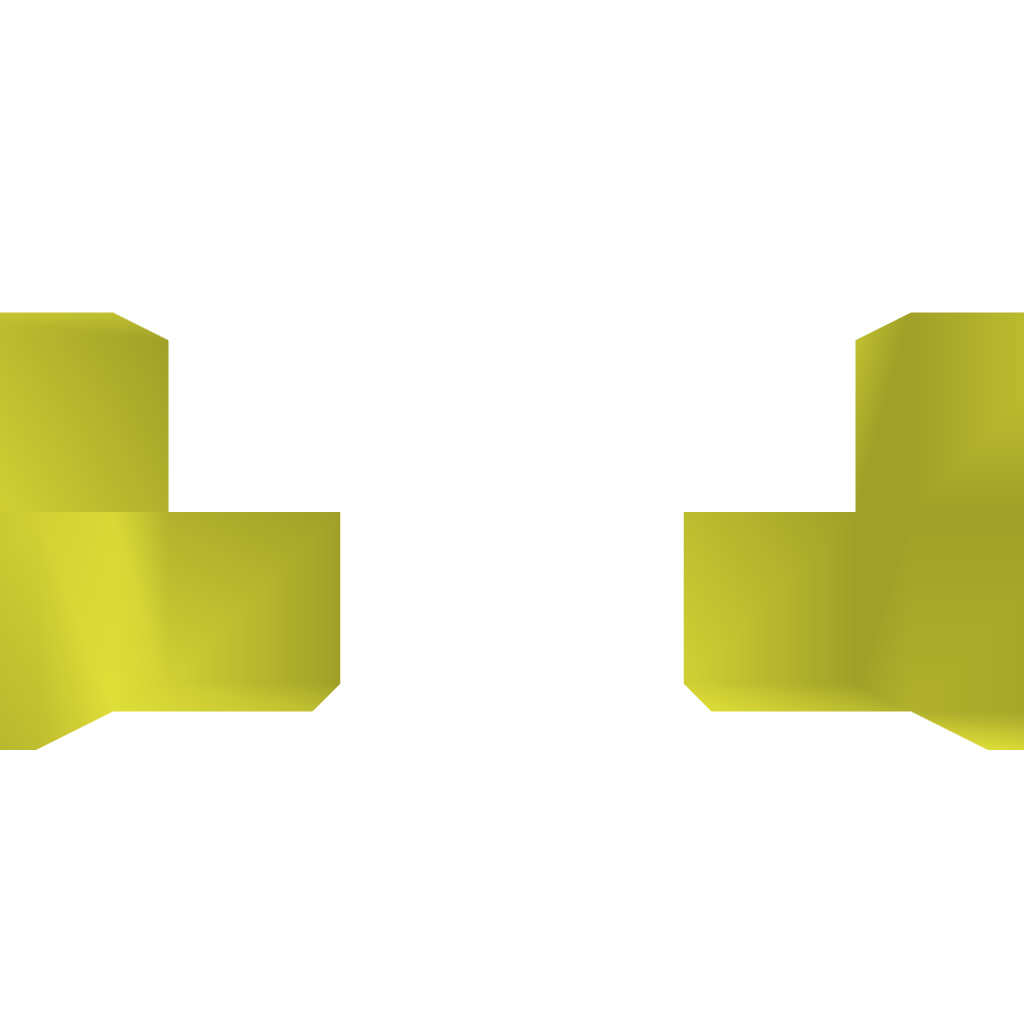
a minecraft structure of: Clock Timer (Small) bad low quality